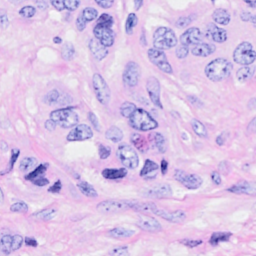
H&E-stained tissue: Breast